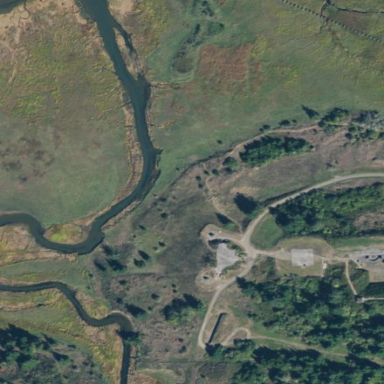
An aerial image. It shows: Tidal marsh wetland.